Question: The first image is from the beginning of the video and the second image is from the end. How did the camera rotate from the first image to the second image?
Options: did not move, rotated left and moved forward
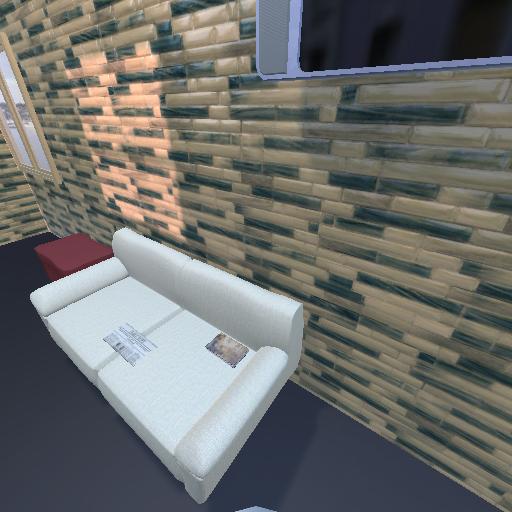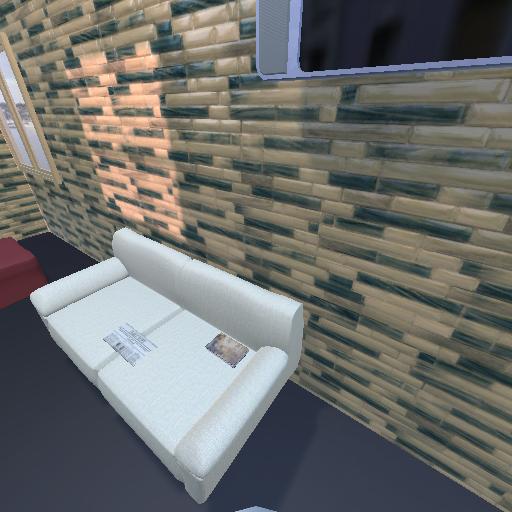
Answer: did not move